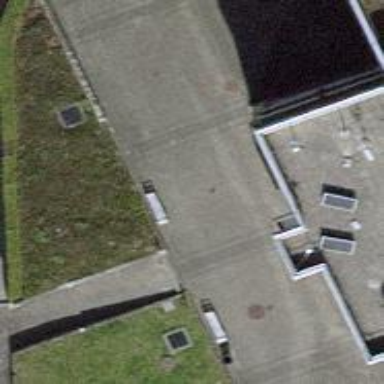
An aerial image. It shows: Bench.